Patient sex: M
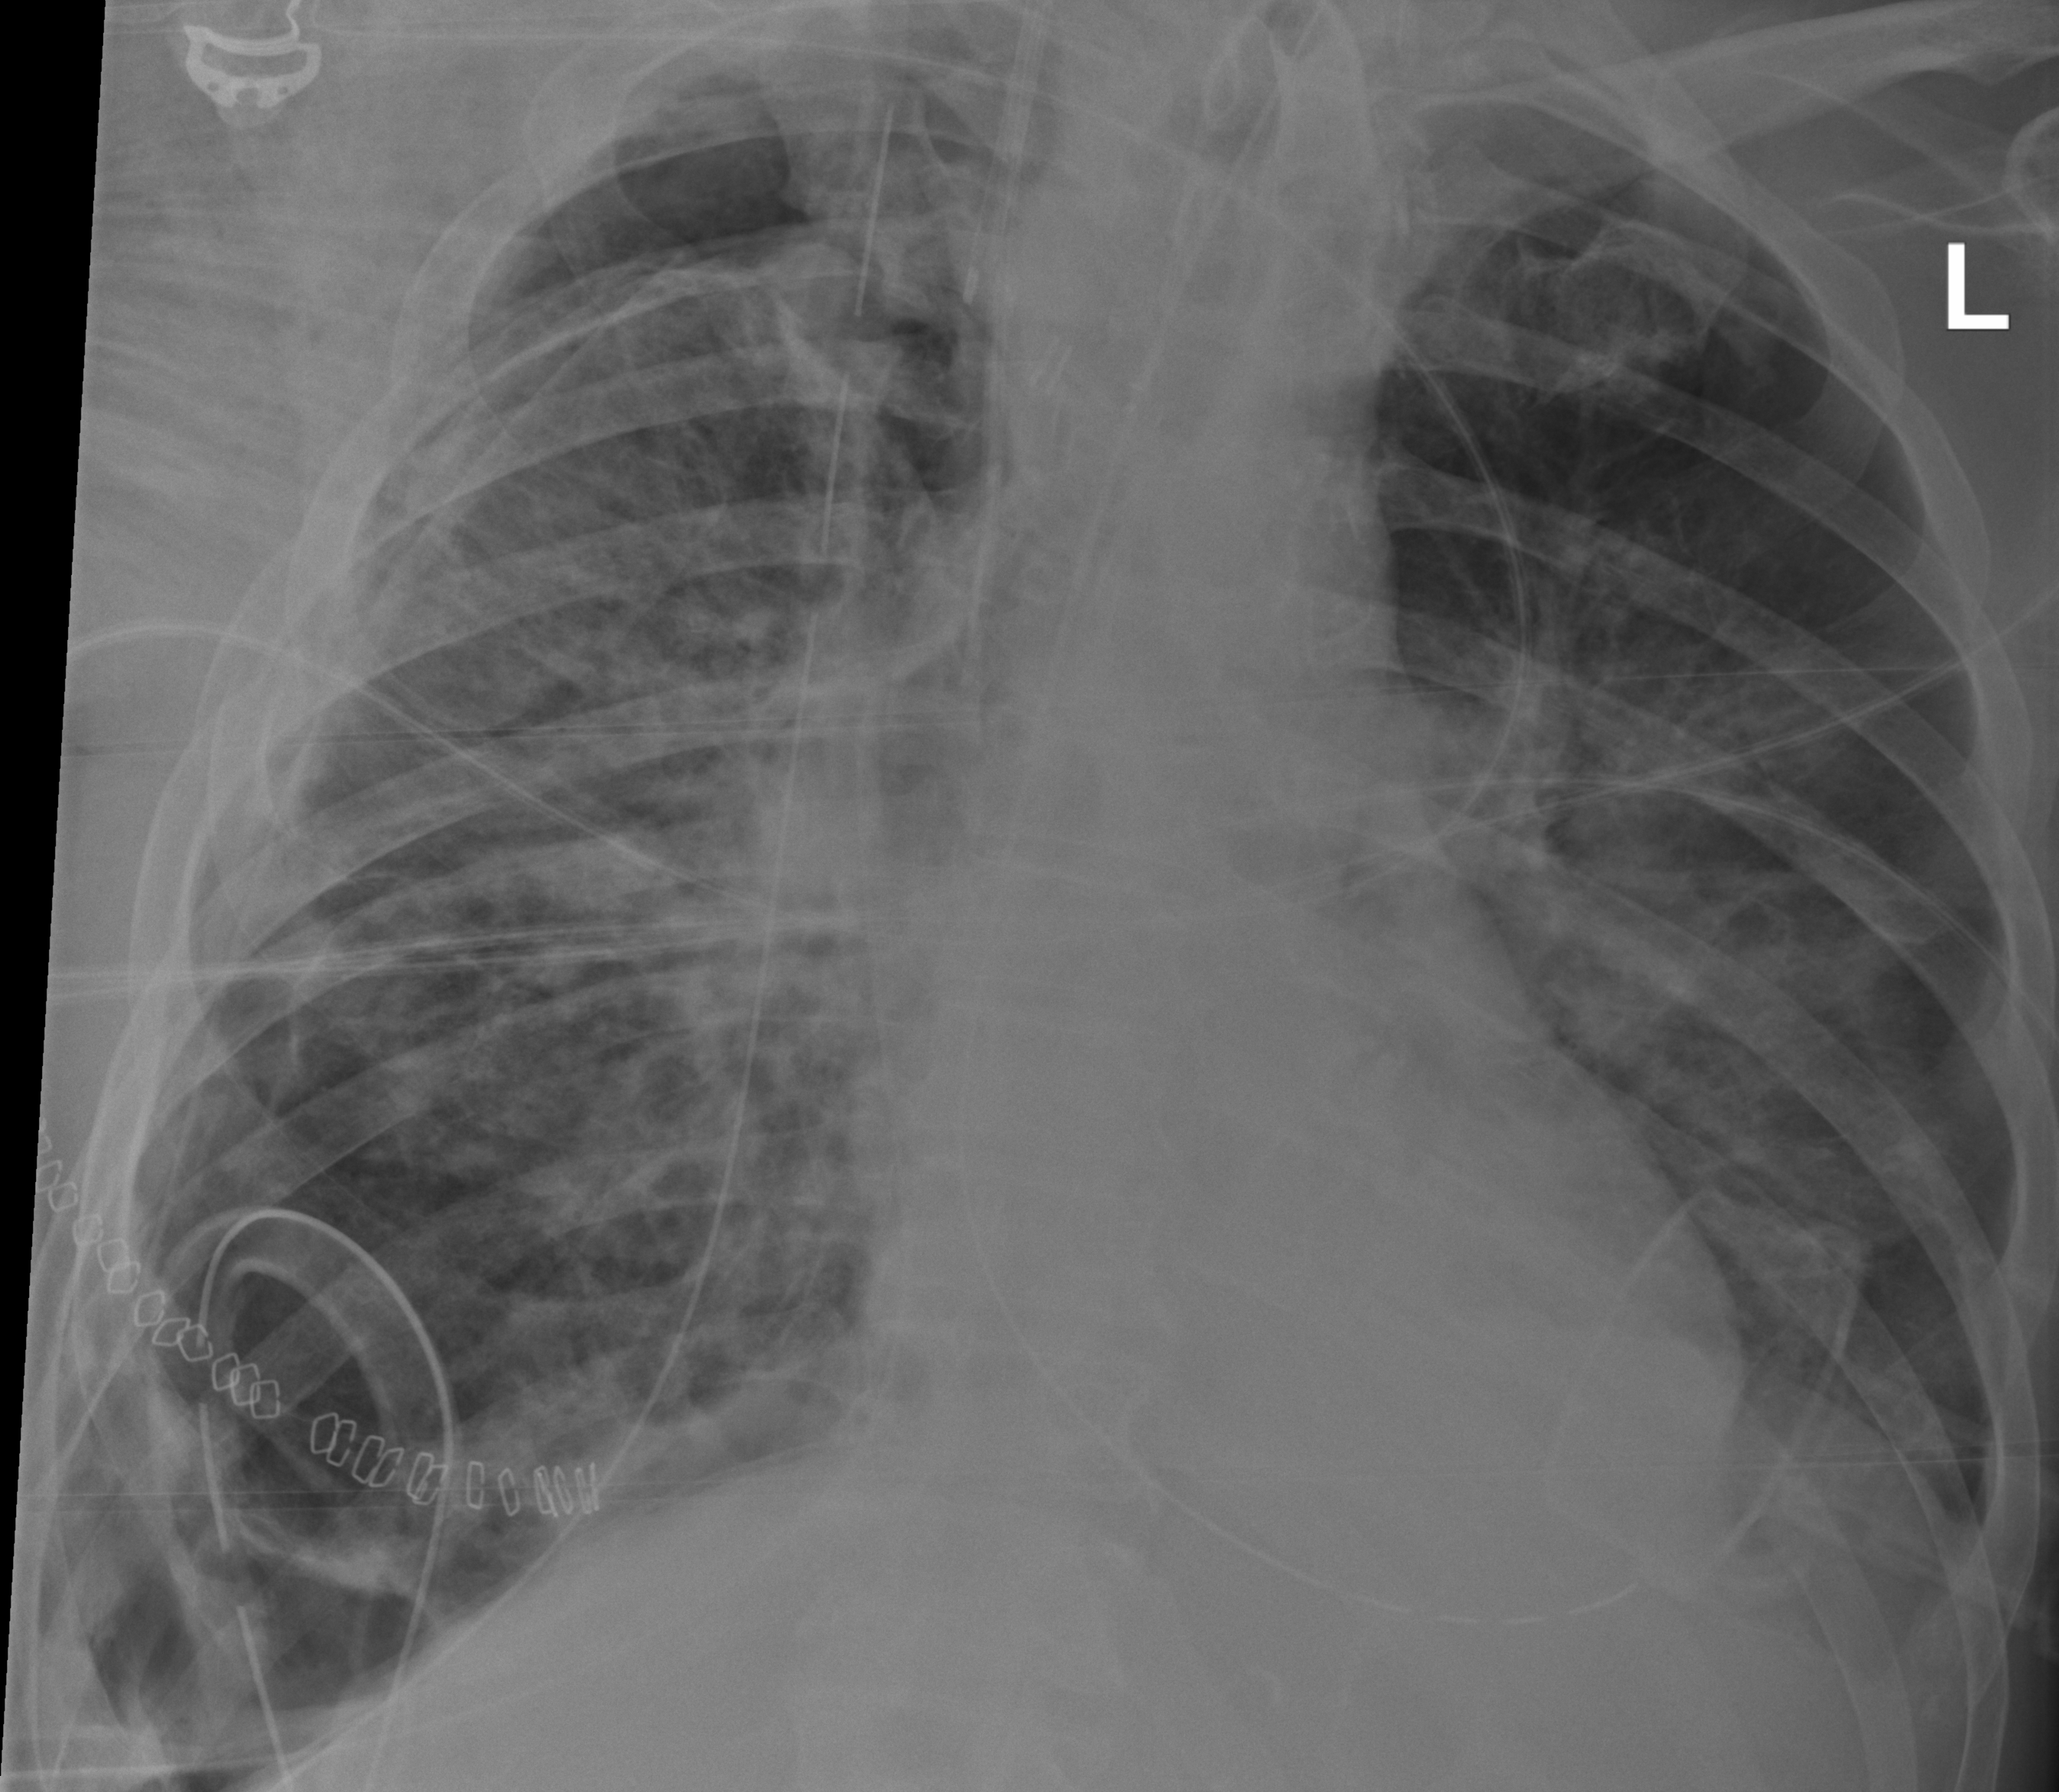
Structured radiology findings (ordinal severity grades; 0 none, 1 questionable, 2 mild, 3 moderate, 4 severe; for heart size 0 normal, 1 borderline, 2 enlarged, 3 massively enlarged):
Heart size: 0
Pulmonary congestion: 0
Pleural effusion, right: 0
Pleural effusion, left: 2
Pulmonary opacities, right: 2
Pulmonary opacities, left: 2
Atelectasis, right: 3
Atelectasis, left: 2